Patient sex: F
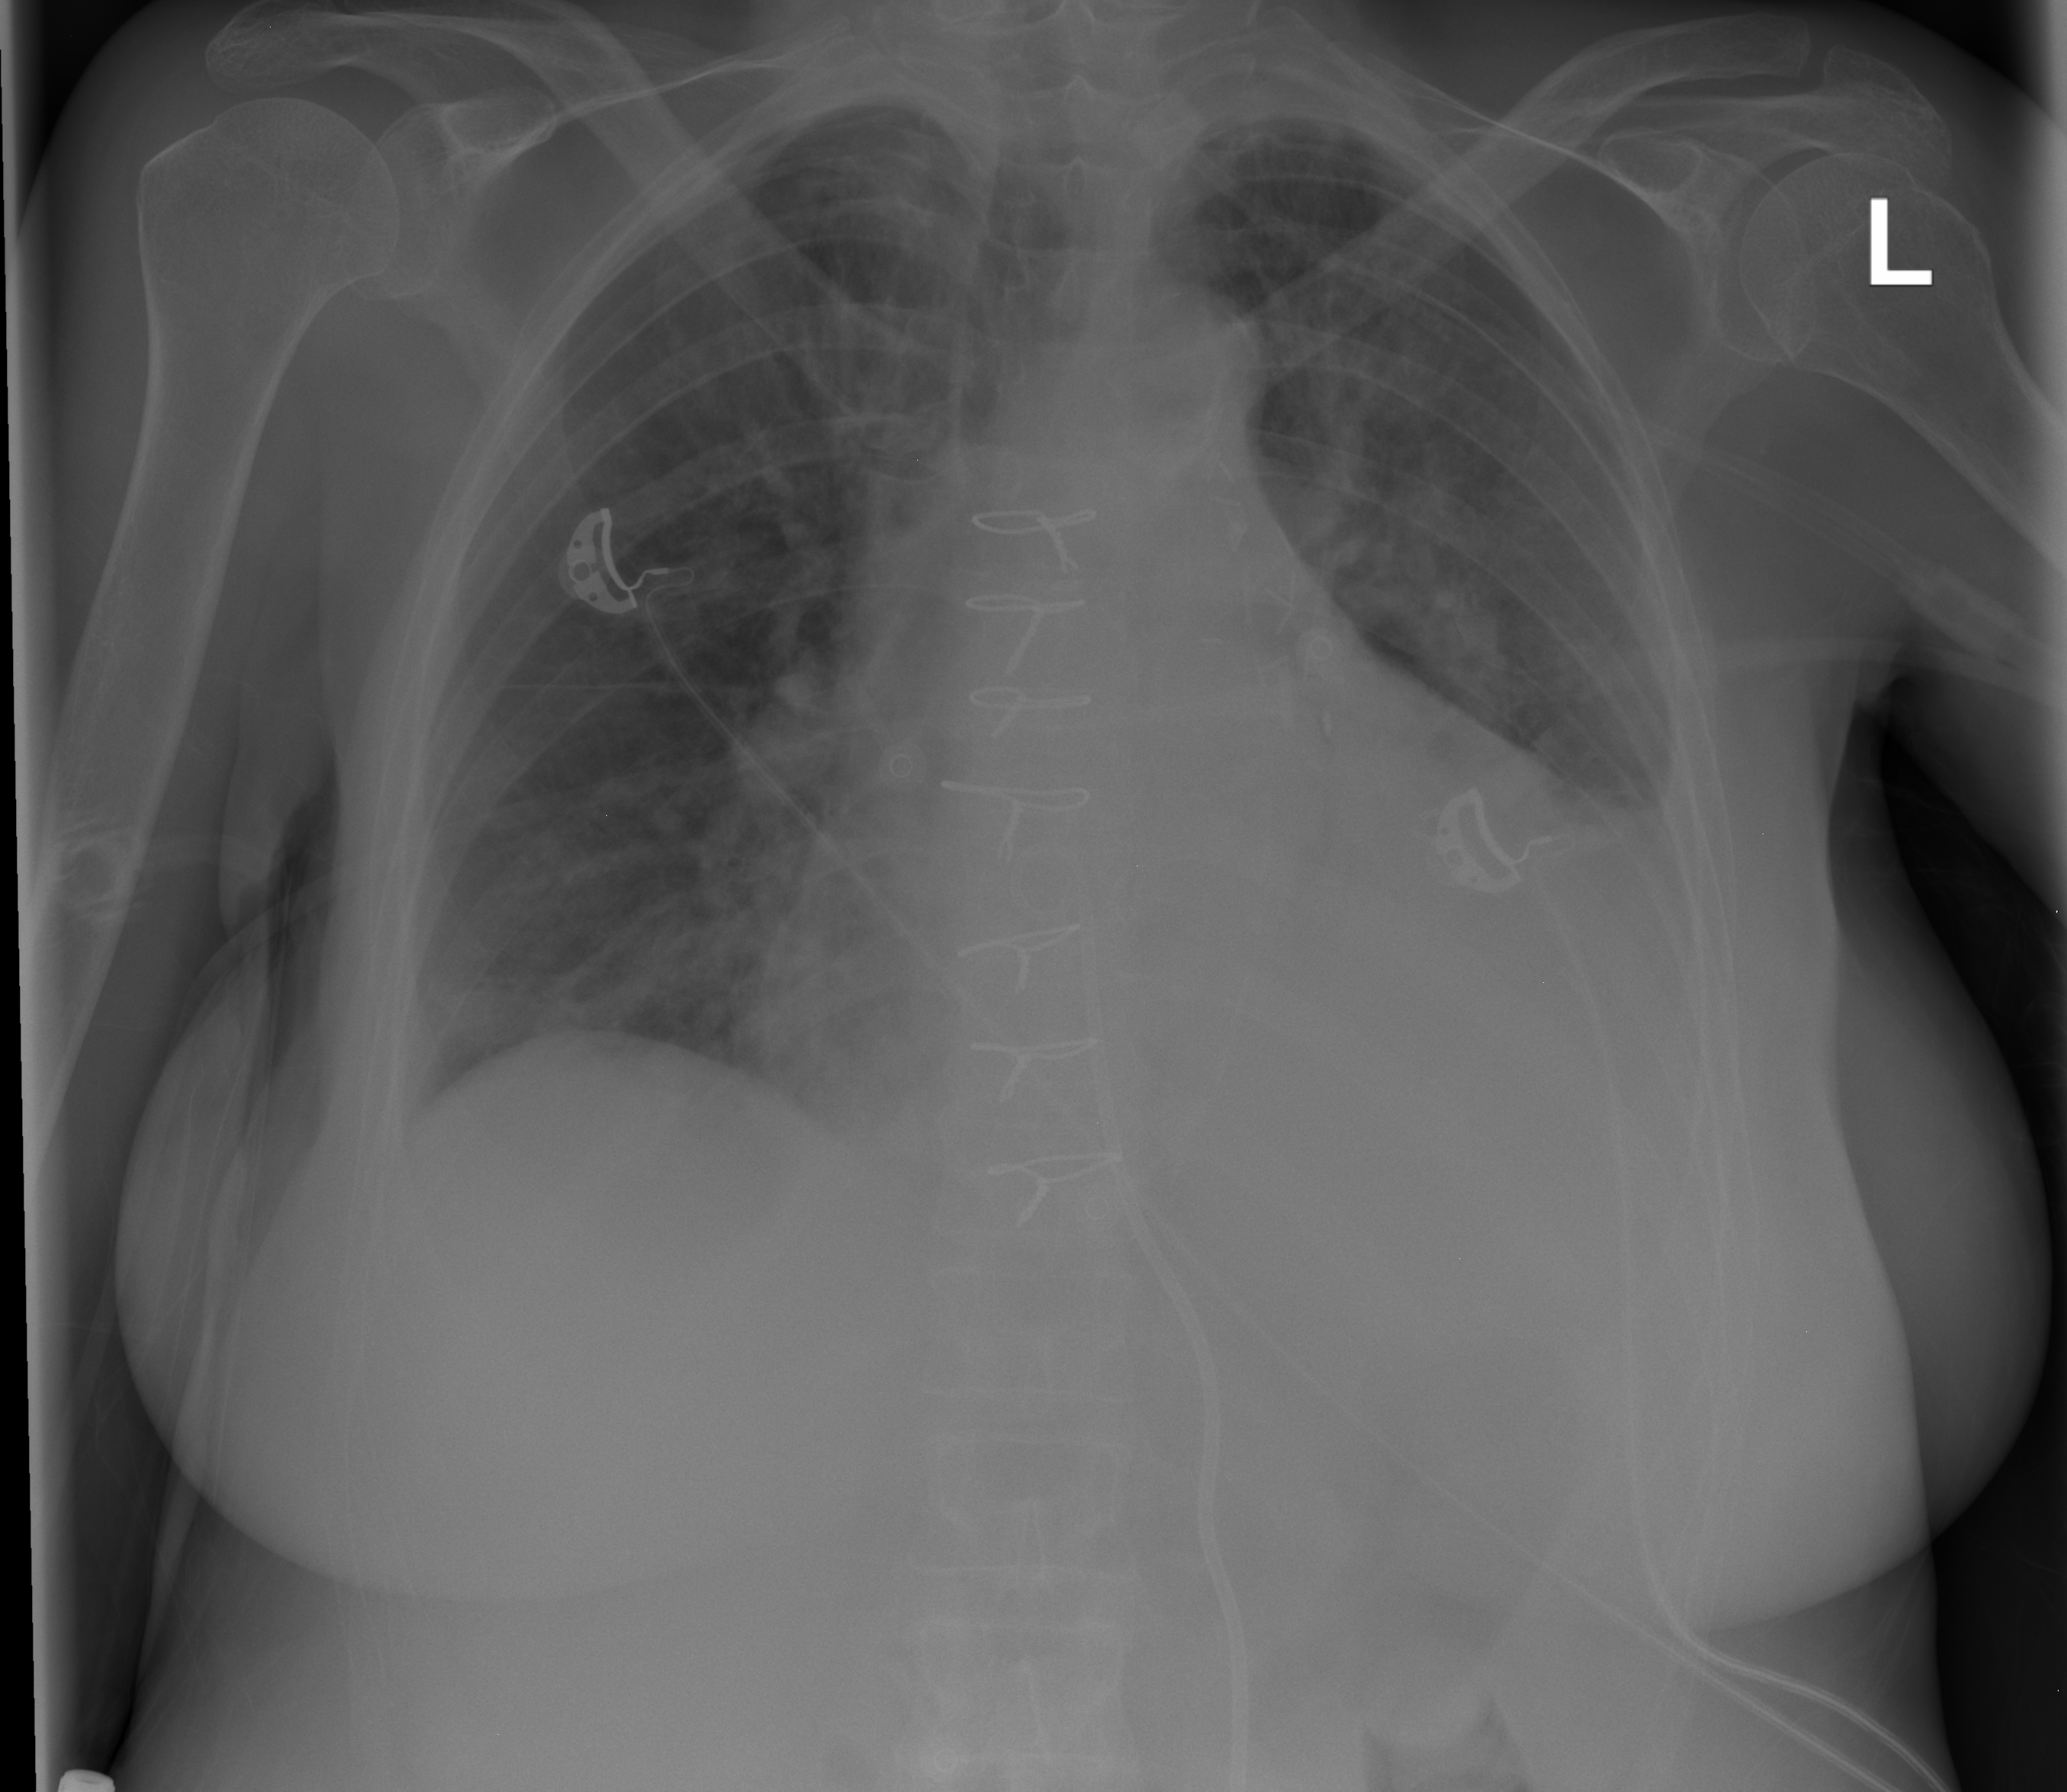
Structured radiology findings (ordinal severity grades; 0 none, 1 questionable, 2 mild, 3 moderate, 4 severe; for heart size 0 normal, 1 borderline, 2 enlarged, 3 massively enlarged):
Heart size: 2
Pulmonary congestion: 2
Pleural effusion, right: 0
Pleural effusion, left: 3
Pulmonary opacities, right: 0
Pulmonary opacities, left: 0
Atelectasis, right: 1
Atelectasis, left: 1